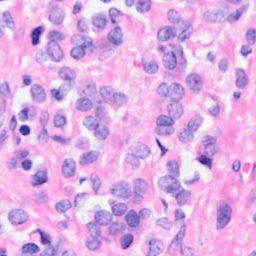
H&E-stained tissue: Breast